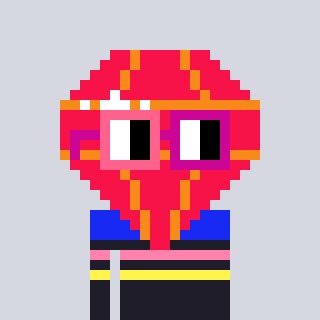
a pixel art character with square pink and red glasses, a red diamond-shaped head and a grayscale-colored body on a cool background